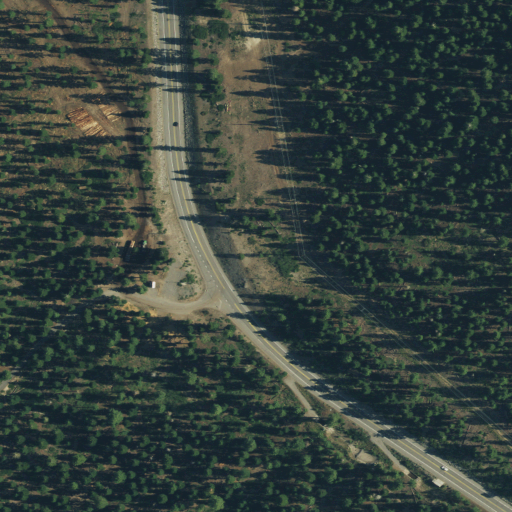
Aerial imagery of mountain in California named Brockway Summit containing evergreen forest, shrub, low intensity development, medium intensity development, grassland, and open development